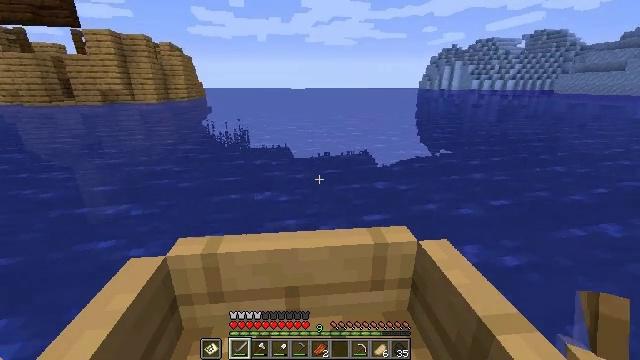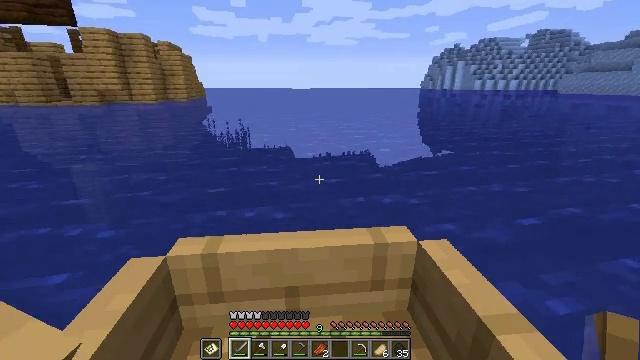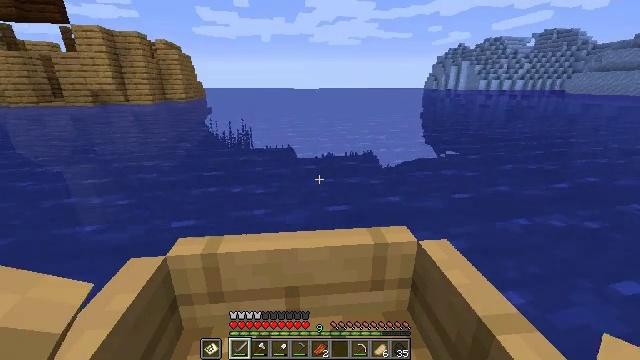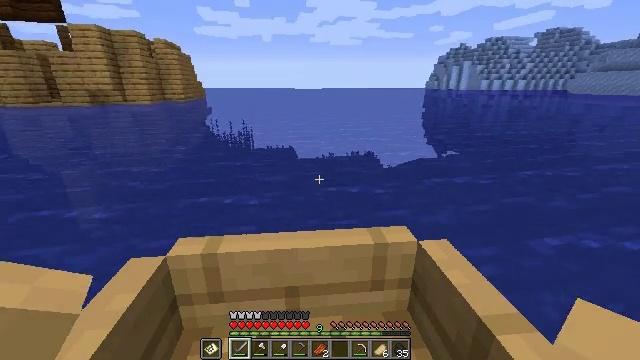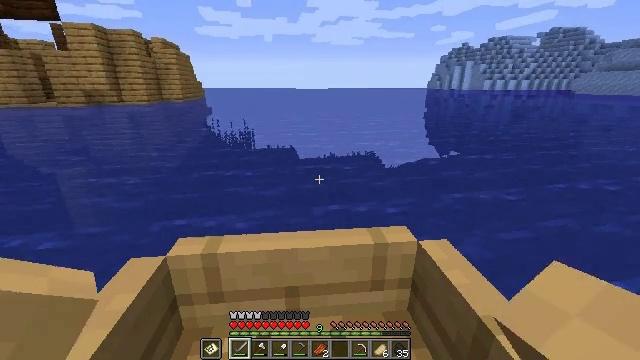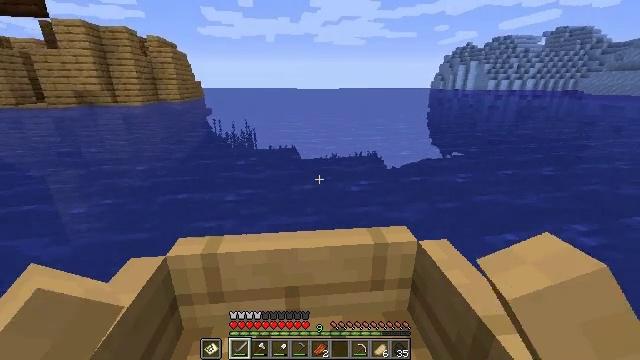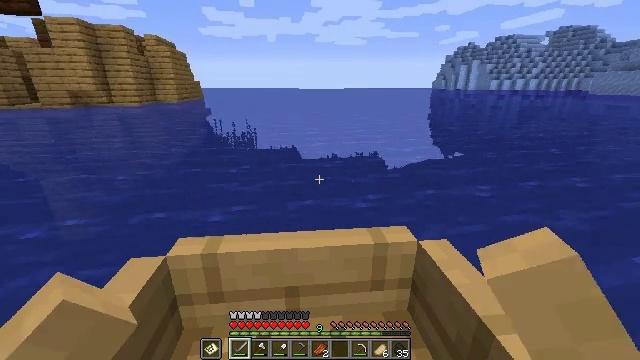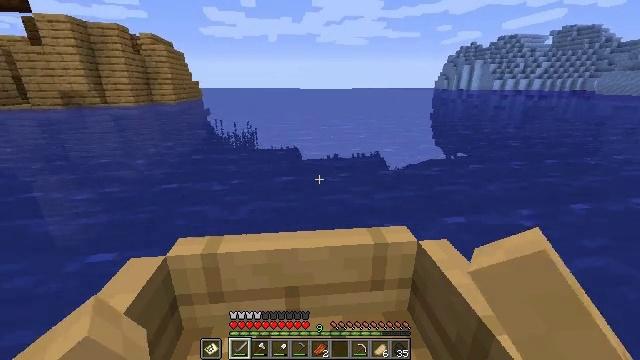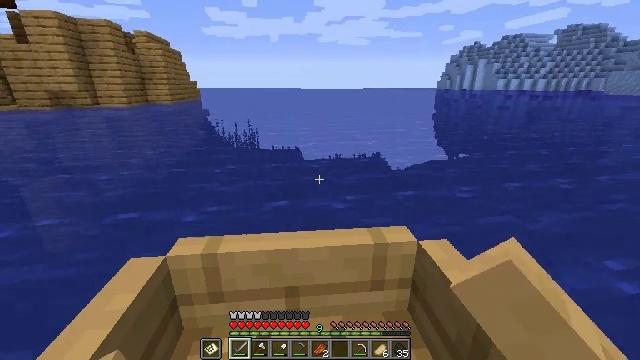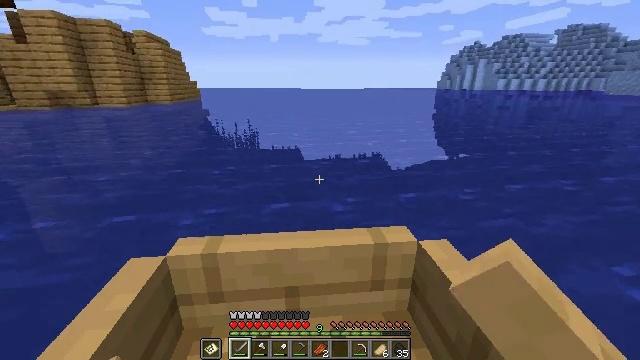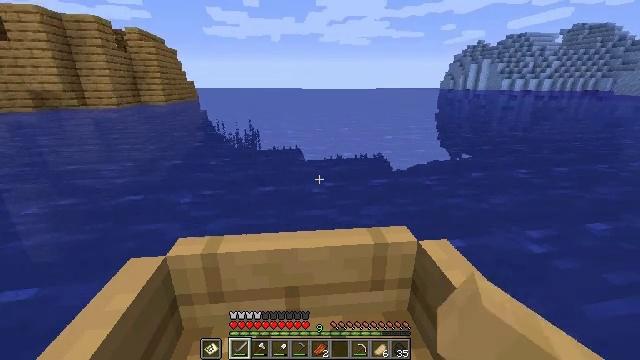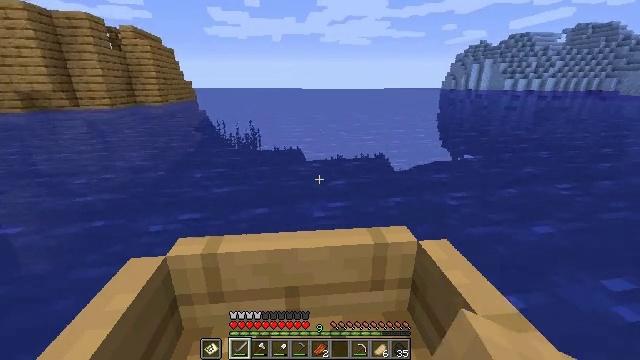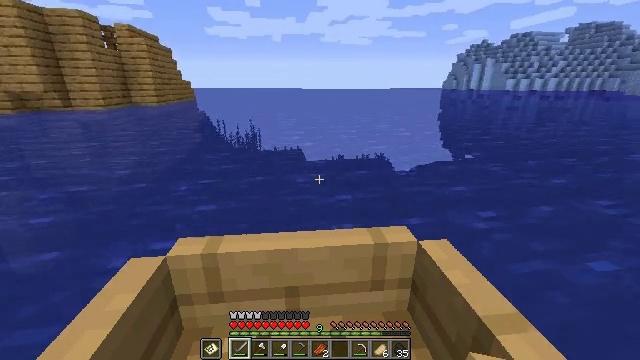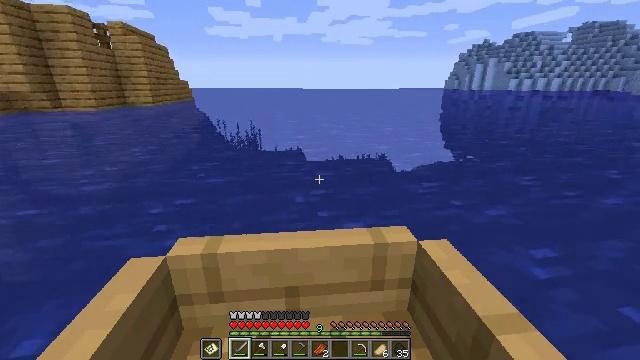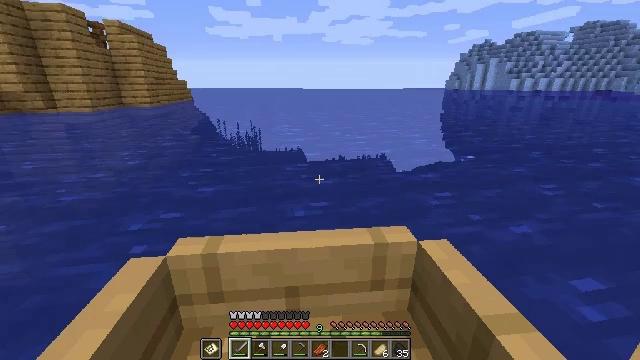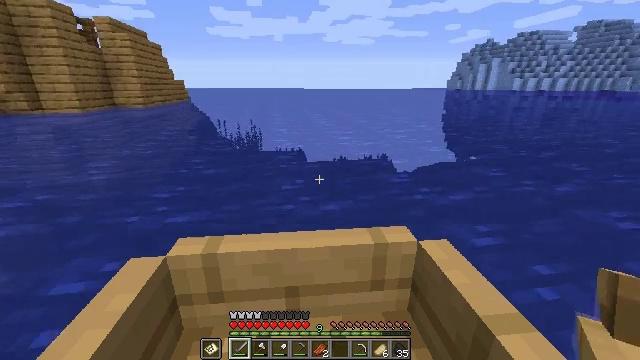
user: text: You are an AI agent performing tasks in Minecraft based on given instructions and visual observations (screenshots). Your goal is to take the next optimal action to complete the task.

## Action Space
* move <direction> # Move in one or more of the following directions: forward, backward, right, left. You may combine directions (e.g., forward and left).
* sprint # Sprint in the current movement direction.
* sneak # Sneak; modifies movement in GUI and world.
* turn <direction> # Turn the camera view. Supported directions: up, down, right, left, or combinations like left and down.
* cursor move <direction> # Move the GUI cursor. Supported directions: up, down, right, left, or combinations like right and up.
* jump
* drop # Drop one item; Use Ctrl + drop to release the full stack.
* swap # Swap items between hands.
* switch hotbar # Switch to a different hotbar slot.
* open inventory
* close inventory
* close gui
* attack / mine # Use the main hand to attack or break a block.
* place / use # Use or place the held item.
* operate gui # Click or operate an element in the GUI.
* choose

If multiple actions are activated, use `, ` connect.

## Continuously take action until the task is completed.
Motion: motion action
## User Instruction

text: Dig up some sand.
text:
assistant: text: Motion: move forward
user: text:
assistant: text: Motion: move forward
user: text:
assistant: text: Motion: move forward
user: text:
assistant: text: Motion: move forward
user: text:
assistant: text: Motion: move forward
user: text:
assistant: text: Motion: move forward
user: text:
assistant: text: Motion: move forward
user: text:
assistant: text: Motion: move forward
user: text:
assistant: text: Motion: move forward
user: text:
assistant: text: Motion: move forward
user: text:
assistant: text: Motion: move forward
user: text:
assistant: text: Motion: move forward
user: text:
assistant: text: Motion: move forward
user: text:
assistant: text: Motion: move forward
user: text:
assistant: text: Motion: move forward
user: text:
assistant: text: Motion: move forward
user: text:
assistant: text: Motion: move forward
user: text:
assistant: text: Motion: move forward
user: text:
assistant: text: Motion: move forward
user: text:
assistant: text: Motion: move forward
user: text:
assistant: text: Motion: move forward
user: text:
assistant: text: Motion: move forward
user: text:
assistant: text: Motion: move forward
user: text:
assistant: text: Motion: move forward
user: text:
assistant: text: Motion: move forward, turn right and up
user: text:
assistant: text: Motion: move forward, turn right and up
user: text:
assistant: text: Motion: move forward, turn right and up
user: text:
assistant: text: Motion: move forward, turn right
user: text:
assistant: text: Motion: move forward
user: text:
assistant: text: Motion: move forward, turn right and up